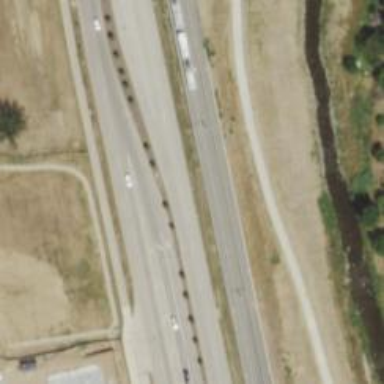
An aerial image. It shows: Secondary link road.